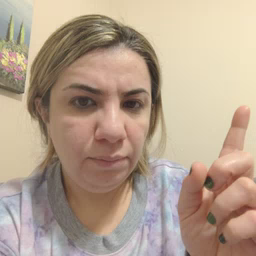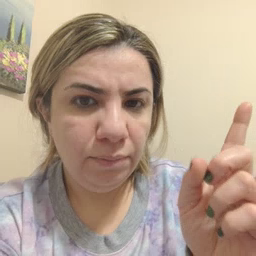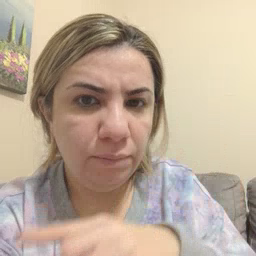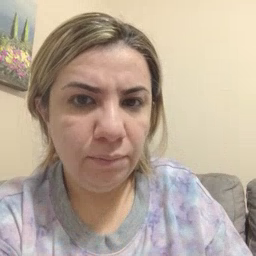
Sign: mouse